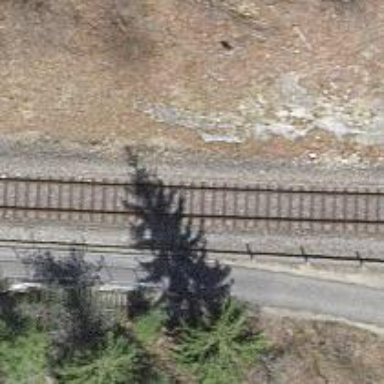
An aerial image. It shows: Single-track electrified railway with contact line.